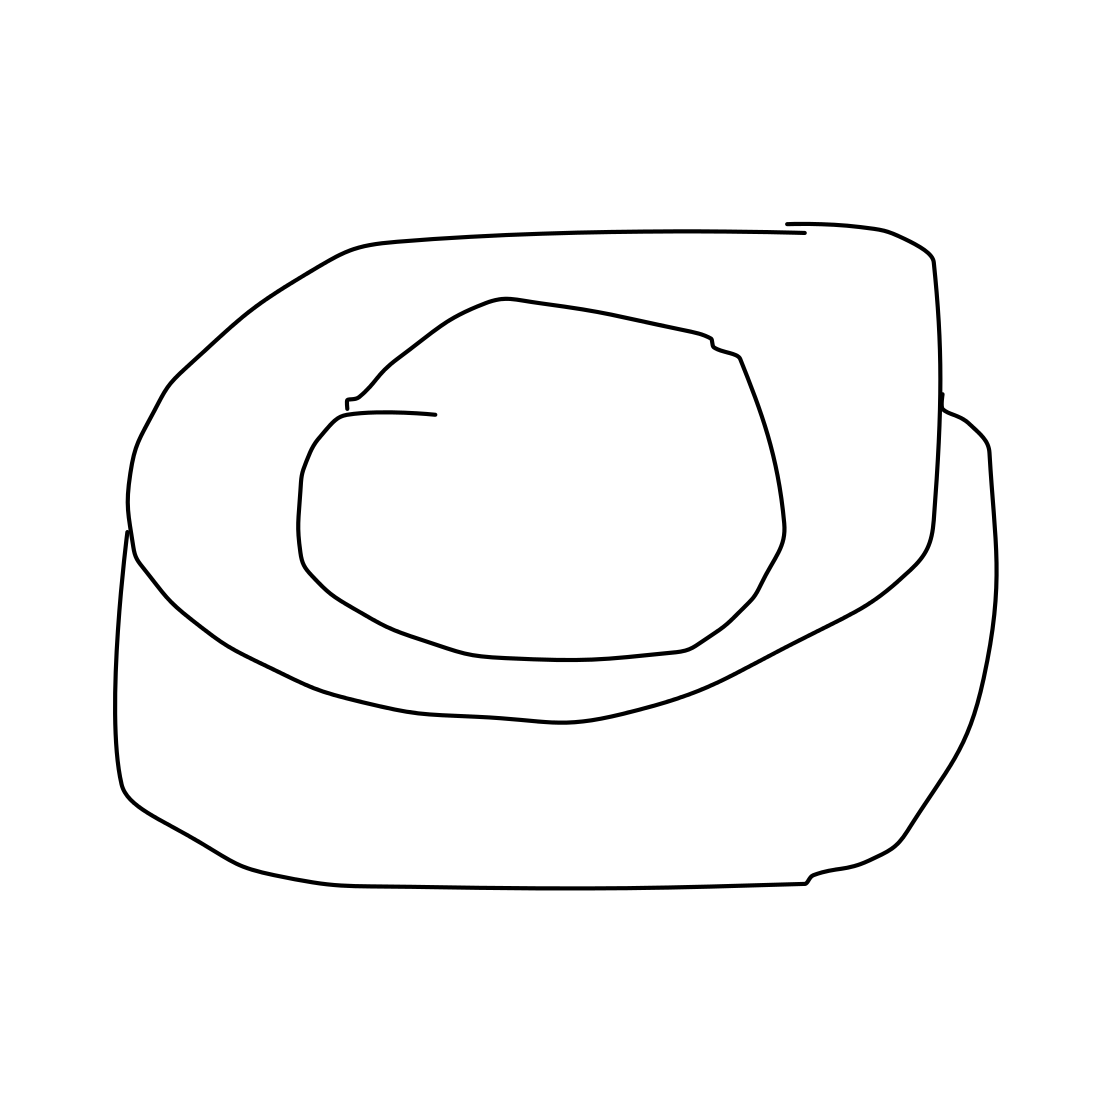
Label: cake